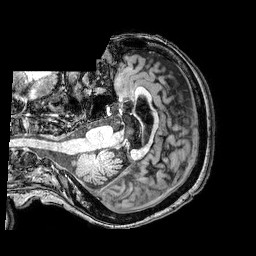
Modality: T1w
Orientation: axial
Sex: female
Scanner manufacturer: philips
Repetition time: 0.008193 s
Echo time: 0.0038 s